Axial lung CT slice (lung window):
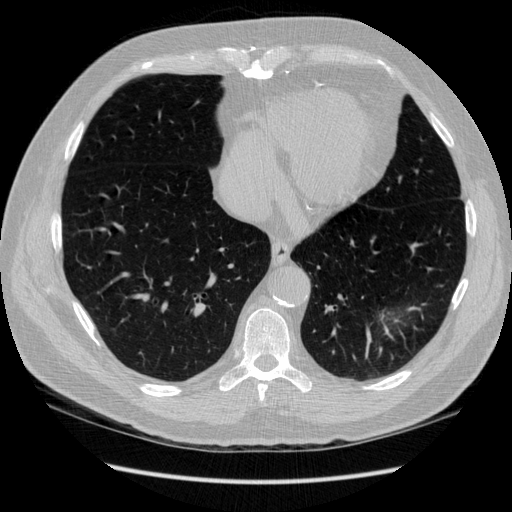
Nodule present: no